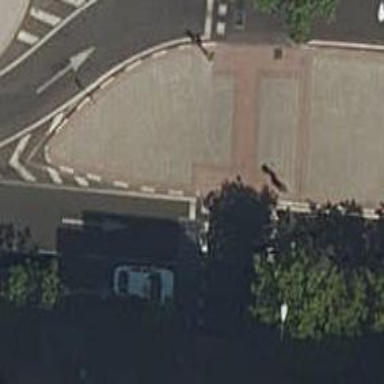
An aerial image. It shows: Kerb serving as barrier.